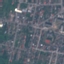
Land use / land cover class: Residential